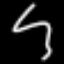
Label: squiggle